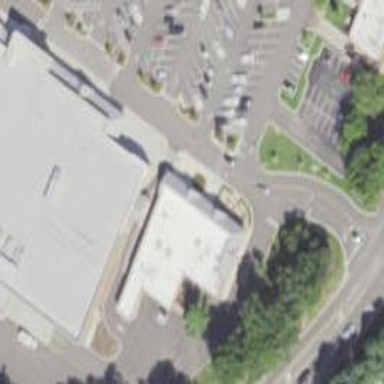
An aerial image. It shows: Pharmacy providing healthcare services.